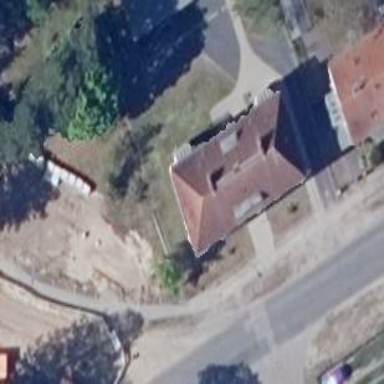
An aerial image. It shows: Residential building.